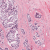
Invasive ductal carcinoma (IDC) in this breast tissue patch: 1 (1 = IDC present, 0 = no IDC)